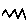
Label: zigzag